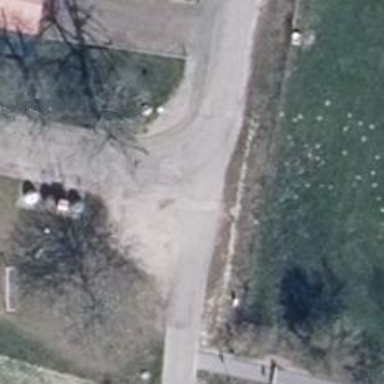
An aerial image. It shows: Residential road with asphalt surface and sidewalk on the left.